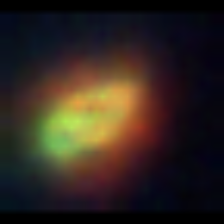
Taxon: NanoPlankton
Group: Other